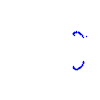
Particle: kaon